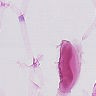
Metastatic tissue present: no